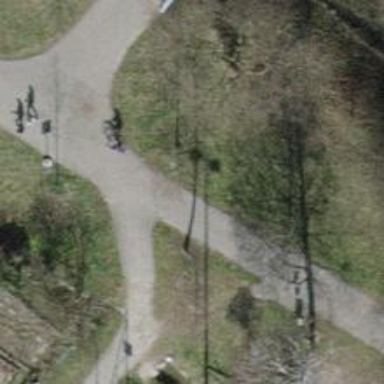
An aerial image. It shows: Asphalt cycleway.